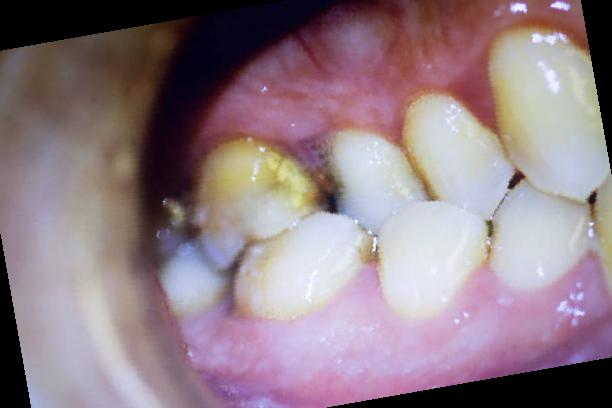
Condition: Gingivitis